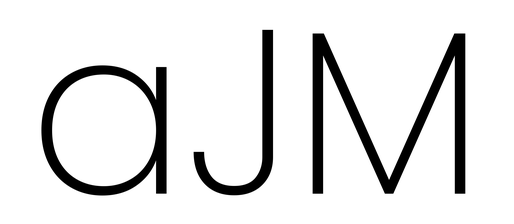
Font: Poppins-ExtraLight